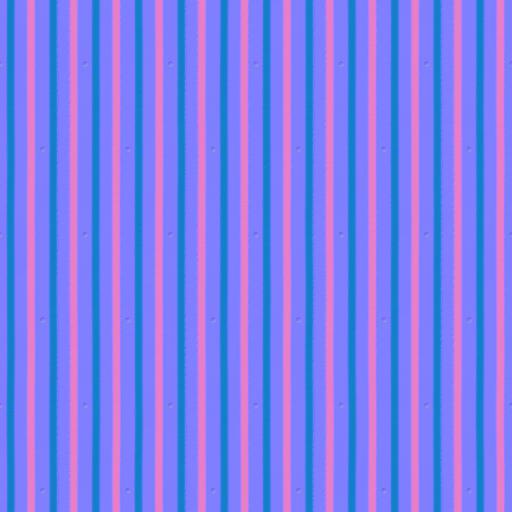
corrugated steel paint painted red screws